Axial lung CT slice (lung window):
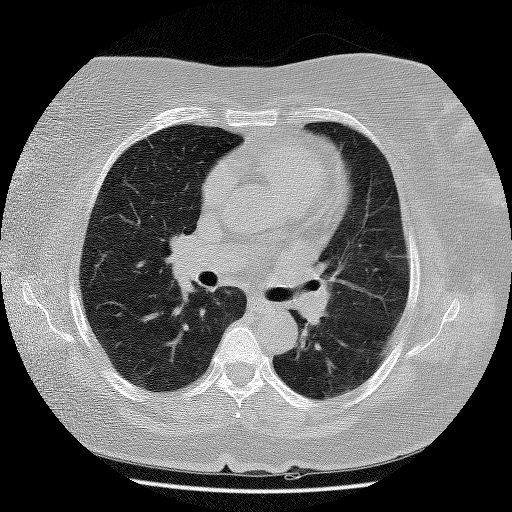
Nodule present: no